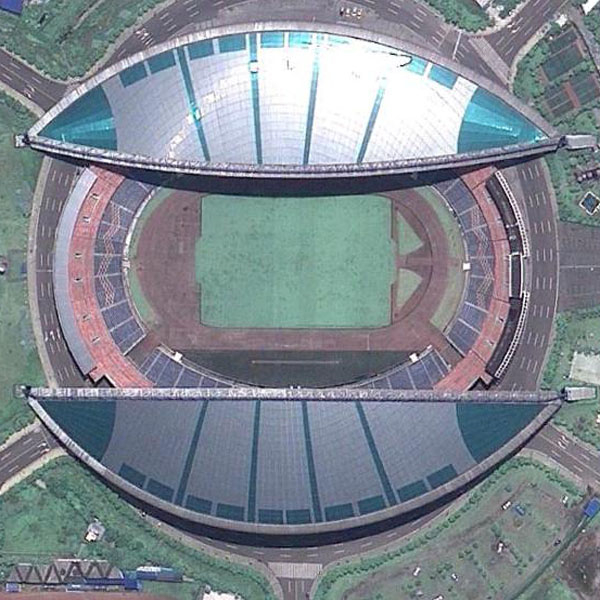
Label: Stadium